Question: I have a 'TabHost' with several tabs, which content is defined as a 'FrameLayout', which wraps a 'TextView', each one of them having a lot of text, more than it can be shown within the screen layout, so I had to enable vertical scrolling for every tab.
The main thing is that those tabs are created dynamically (programatically), so I have to specify all the options this way:
'''
final SoftReference<TabHost> th = new SoftReference<TabHost>((TabHost) ((Activity) globvars.getContext()).findViewById(android.R.id.tabhost));
final TabSpec setContent = th.get().newTabSpec(tag).setIndicator(tabview).setContent(new TabContentFactory() {
public View createTabContent(String tag) {
view.setBackground(globvars.getContext().getResources().getDrawable(R.drawable.rounded_edges));
view.setPadding(25, 25, 25, 25);
view.setTextColor(Color.WHITE);
view.setLines(50);
view.setMaxLines(maxLines);
view.setEllipsize(TextUtils.TruncateAt.START);
view.setHorizontalScrollBarEnabled(false);
view.setVerticalScrollBarEnabled(true);
view.setMovementMethod(new ScrollingMovementMethod());
view.setScrollBarStyle(View.SCROLLBARS_INSIDE_INSET);
view.setVerticalFadingEdgeEnabled(true);
view.setGravity(Gravity.BOTTOM);
view.setOverScrollMode(1);
view.setTextSize(TypedValue.COMPLEX_UNIT_DIP, 11);
view.setTypeface(Typeface.MONOSPACE);
return view;
}
});
'''
Using this approach, I can scroll backwards and forwards indeed, but visually the scrollbar is not shown. I'm mean bar:

Am I missing something? Does the scrollbar have to be defined by a customized drawable by imperative?
Thanks!
I've been looking around and still can't find any solution to this. I've tried as many combinations of parameters as I was able to find, but no result. Particularly, I've tried <URL> and also wrapping the 'FrameLayout' within a 'ScrollView', but instead of showing a scrollbar at the 'TextView' itself, the whole 'TextView' is wrapped within a scrollbar and grows when buffer gets bigger and bigger, that's not what I want.
Any help appreciated!
Well, at this point, I can assure I've tried any logical step (well, at least to me) to make this work and still can't! I clarify that I have about 7-8 additional activities and I have no trouble with scrolling in any of them. I just work with 'TabHost' in this one, though. So I'm starting a bounty on this, because that's already endangering my mental sanity.
I'm posting my layout below:
'''
<LinearLayout xmlns:tools="http://schemas.android.com/tools"
xmlns:android="http://schemas.android.com/apk/res/android"
android:layout_width="match_parent"
android:layout_height="match_parent"
android:background="@drawable/fondo_imagen"
android:orientation="vertical"
android:paddingBottom="@dimen/activity_vertical_margin"
android:paddingLeft="@dimen/activity_horizontal_margin"
android:paddingRight="@dimen/activity_horizontal_margin"
android:paddingTop="@dimen/activity_vertical_margin"
tools:context=".MainActivity" >
<LinearLayout
android:id="@+id/TabContainer"
android:layout_width="match_parent"
android:layout_height="wrap_content"
android:layout_weight="99"
android:orientation="vertical">
<TabHost
android:id="@+android:id/tabhost"
android:layout_width="match_parent"
android:layout_height="match_parent">
<LinearLayout
android:id="@+id/TabLinearLayout"
android:layout_width="match_parent"
android:layout_height="match_parent"
android:orientation="vertical">
<!-- Horizontal scrolling for the tab widget -->
<HorizontalScrollView
android:layout_width="fill_parent"
android:layout_height="wrap_content"
android:fillViewport="true"
android:scrollbars="none">
<TabWidget
android:id="@+android:id/tabs"
android:layout_width="wrap_content"
android:layout_height="wrap_content" />
</HorizontalScrollView>
<FrameLayout
android:id="@+android:id/tabcontent"
android:layout_width="match_parent"
android:layout_height="match_parent"
android:layout_marginTop="10dp" />
</LinearLayout>
</TabHost>
</LinearLayout>
<!-- Some additional LinearLayouts that don't have anything to do with the tab widget -->
...
</LinearLayout>
'''
Ok, based on 'corsair992''s answer, I could finally get this working. My real mistake was assuming that even the method that creates the tab (posted above) receives a 'TextView' as parameter, working with a 'View' in the 'TabSpec' definition would be casting it to the 'TextView'. So indeed, I wasn't aware I was actually setting the scrollbars on a 'View' (didn't know the 'View' class didn't provide a public programatic method to configure scrollbars neither), so I followed 'corsair992''s advice and created a separate layout with this content:
'''
<?xml version="1.0" encoding="utf-8"?>
<TextView xmlns:android="http://schemas.android.com/apk/res/android"
xmlns:tools="http://schemas.android.com/tools"
android:id="@+id/tabsContent"
android:layout_width="match_parent"
android:layout_height="match_parent"
android:layout_margin="3dp"
android:background="@drawable/rounded_edges"
android:gravity="bottom"
android:padding="8dp"
android:scrollHorizontally="false"
android:scrollbarStyle="insideOverlay"
android:scrollbars="vertical"
android:textColor="#FFFFFF"
android:textSize="11sp"
android:typeface="monospace"
tools:ignore="SmallSp" />
'''
So now, instead of calling the above method which sets all those attributes to the 'View', I simply 'inflate' this layout and set the 'MovementMethod':
'''
final TabSpec setContent = th.get().newTabSpec(tag).setIndicator(tabview).setContent(new TabContentFactory() {
public View createTabContent(String tag) {
// tabs_content is the layout above
final View ll_view = LayoutInflater.from(globvars.getContext()).inflate(R.layout.tabs_content, null);
final TextView view = (TextView) ll_view.findViewById(R.id.tabsContent);
view.setMovementMethod(new ScrollingMovementMethod());
return ll_view;
}
});
'''
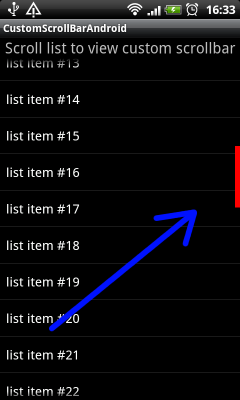
Answer: It appears that the base 'View' class does not provide a public method for initializing scroll bars if they are not specifically enabled in an XML layout resource. However, there is no reason you can't define your tab content in an XML resource, enable vertical scroll bars by setting the 'android:scrollbars' attribute to 'vertical', and inflate it from the 'TabContentFactory' dynamically.
Something like this in your case:
'''
public View createTabContent(String tag) {
Activity activity = (Activity) globvars.getContext();
TextView view = (TextView) LayoutInflater.from(activity).inflate(R.layout.mytabcontent,
(ViewGroup) activity.findViewById(android.R.id.tabcontent), false);
view.setMovementMethod(new ScrollingMovementMethod());
view.setText("My Text");
return view;
}
'''